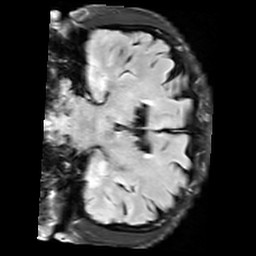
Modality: FLAIR
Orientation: coronal
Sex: male
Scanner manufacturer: siemens
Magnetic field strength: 3 T
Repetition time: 10 s
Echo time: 0.09 s